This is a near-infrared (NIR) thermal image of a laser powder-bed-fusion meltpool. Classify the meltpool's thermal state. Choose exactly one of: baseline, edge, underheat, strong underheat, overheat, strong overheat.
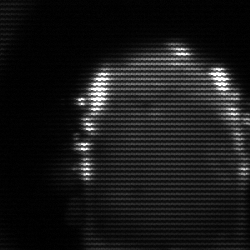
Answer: baseline